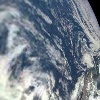
Label: cloud